Field crop: maize
Growth stage: 1
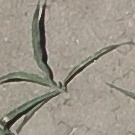
Species: sorghum